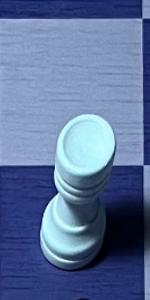
Label: Rook_White